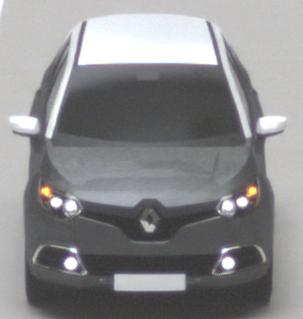
Make: Renault
Model: Captur ENERGY TCe 90
Detailed model: Captur (I)
Model produced from: 2013/06
Model produced until: 2015/05
Doors: 5
Color: gray
Road condition: dry road
Daytime: midday
Contrast: medium contrast